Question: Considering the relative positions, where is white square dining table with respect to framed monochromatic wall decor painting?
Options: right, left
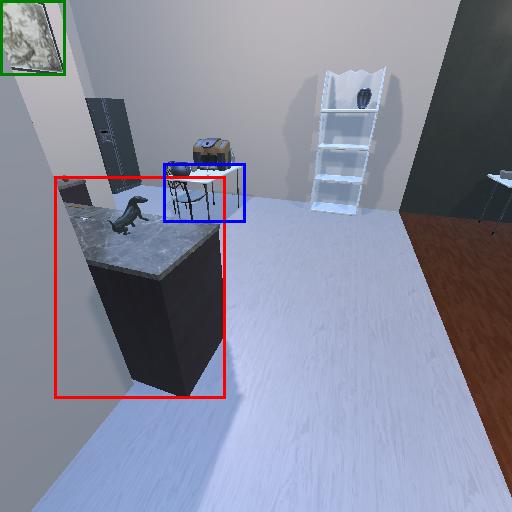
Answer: right